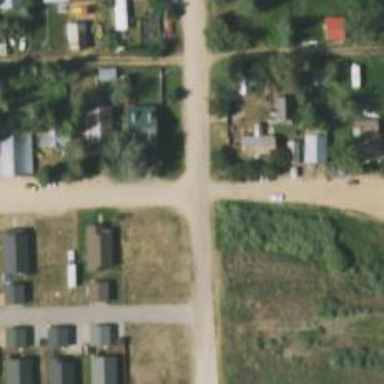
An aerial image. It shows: Residential road.